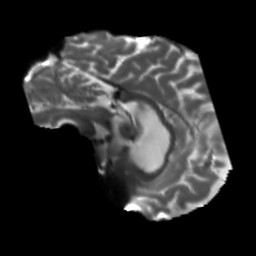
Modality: T2w
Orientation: sagittal
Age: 56
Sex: male
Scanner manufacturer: siemens
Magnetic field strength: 3 T
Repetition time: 5.25 s
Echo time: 0.08 s